Question: Just went to add the Zerigo addon to a new app in the European region on Heroku, but it fails:
From command line:
'$ heroku addons:add zerigo_dns:basic'
Gets me:
'Adding zerigo_dns:basic on unwalked... failed ! Application error'
And trying to install from the addons panel gets me:

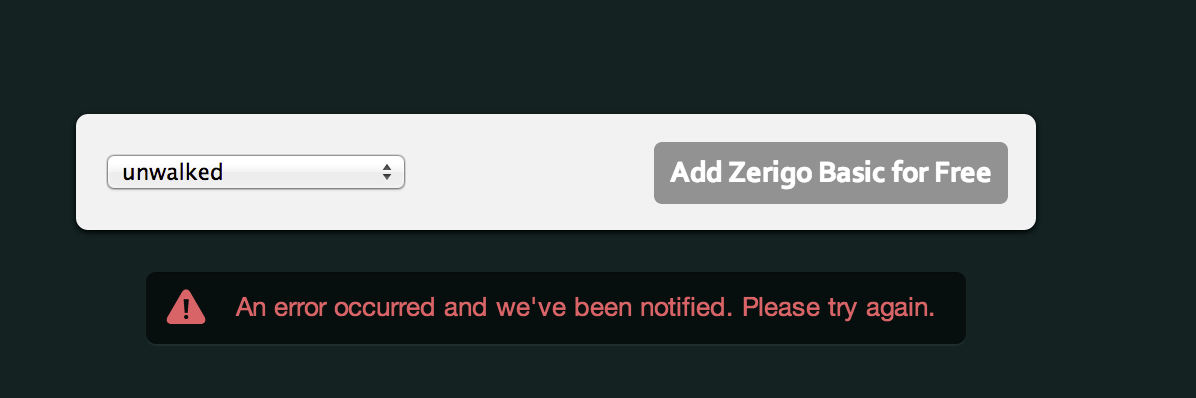
Answer: The Zerigo add-on is currently only available in the US Region.